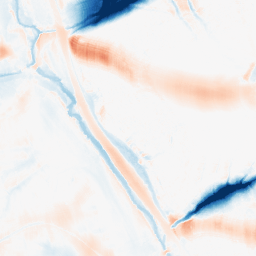
Category: morphological
Decomposition family: morphological_ellipse
Decomposition parameters: operation: average
width: 50
height: 30
Upsampling method: regularized
Upsampling parameters: scale: 4
lambda_reg: 0.001
Upsampling scale: 4